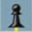
Piece: bP